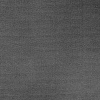
Atmospheric dust classification: dusty